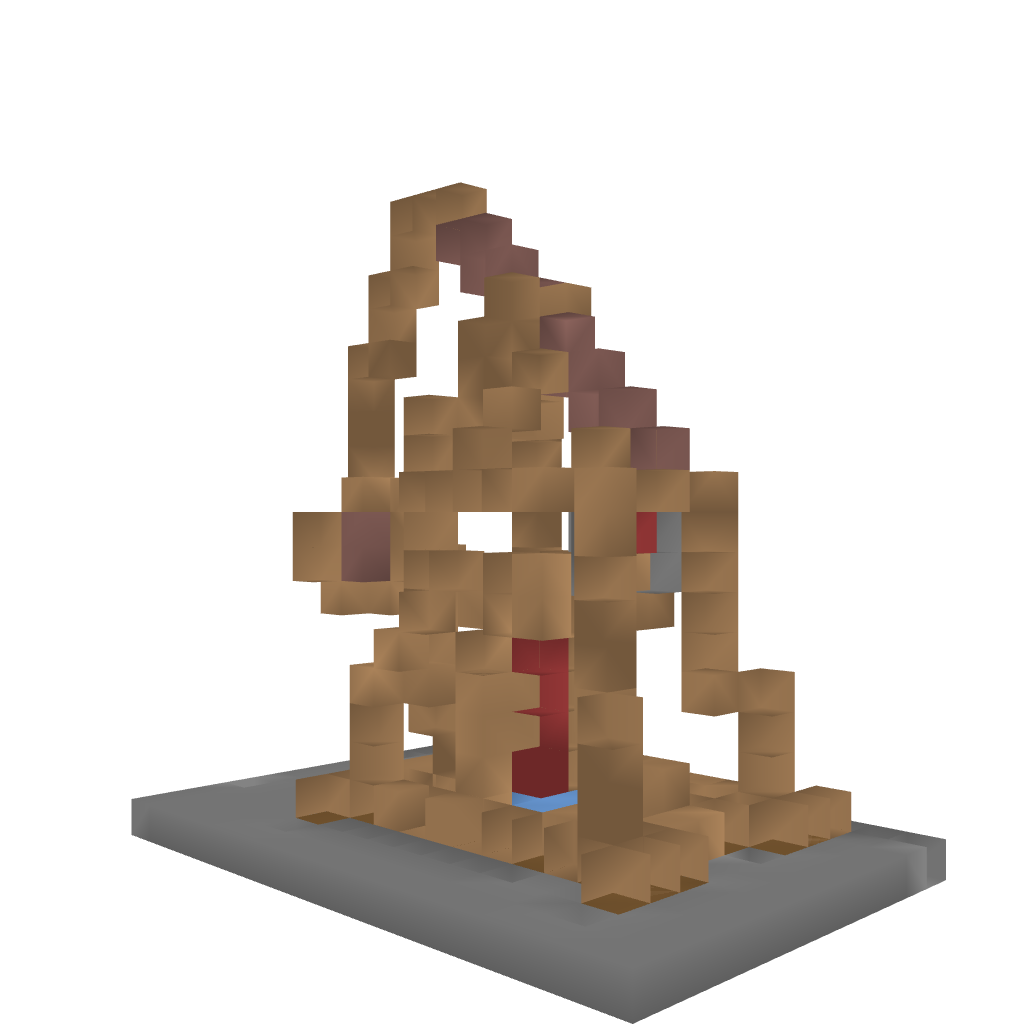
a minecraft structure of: Medieval Trebuchet v1.0